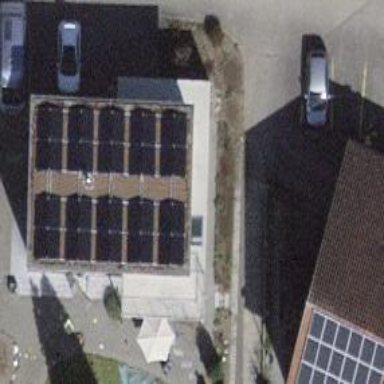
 consisting of solar photovoltaic panels."